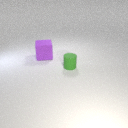
large purple rubber cube to the left of small green rubber cylinder